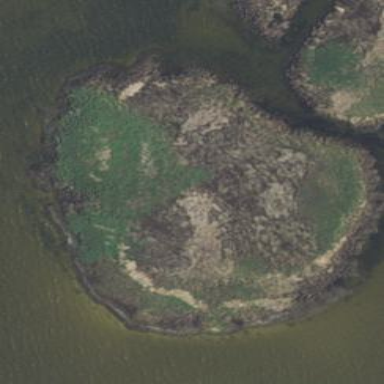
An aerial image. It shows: Islet.